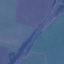
Label: Highway